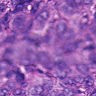
Metastatic tissue present: yes